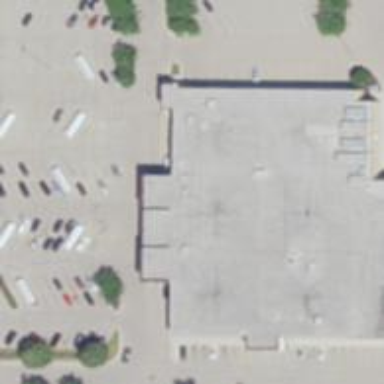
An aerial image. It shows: Convenience shop.